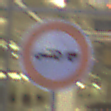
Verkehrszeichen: VerbotPersonenkraftwagenMitAnhaenger
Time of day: Night
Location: Outdoor (Urban)
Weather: PartlyCloudy
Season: NotSpecified
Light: Artificial